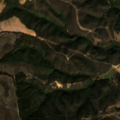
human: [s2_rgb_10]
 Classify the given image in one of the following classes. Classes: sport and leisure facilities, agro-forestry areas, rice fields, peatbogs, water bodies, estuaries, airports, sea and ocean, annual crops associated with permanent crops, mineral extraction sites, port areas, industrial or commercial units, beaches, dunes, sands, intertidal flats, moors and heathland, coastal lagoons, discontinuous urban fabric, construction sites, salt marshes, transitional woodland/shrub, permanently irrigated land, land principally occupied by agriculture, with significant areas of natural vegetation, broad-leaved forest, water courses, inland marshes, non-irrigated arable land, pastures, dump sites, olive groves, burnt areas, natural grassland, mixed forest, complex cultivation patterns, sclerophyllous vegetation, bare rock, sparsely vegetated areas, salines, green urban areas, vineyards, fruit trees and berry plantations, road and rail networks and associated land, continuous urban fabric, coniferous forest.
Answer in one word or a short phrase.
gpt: non-irrigated arable land, complex cultivation patterns, land principally occupied by agriculture, with significant areas of natural vegetation, broad-leaved forest, sclerophyllous vegetation, transitional woodland/shrub